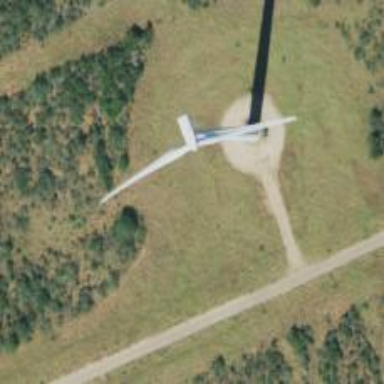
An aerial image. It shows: Wind turbine generator that utilizes wind as its source for generating electricity. It is of the horizontal axis type.